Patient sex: M
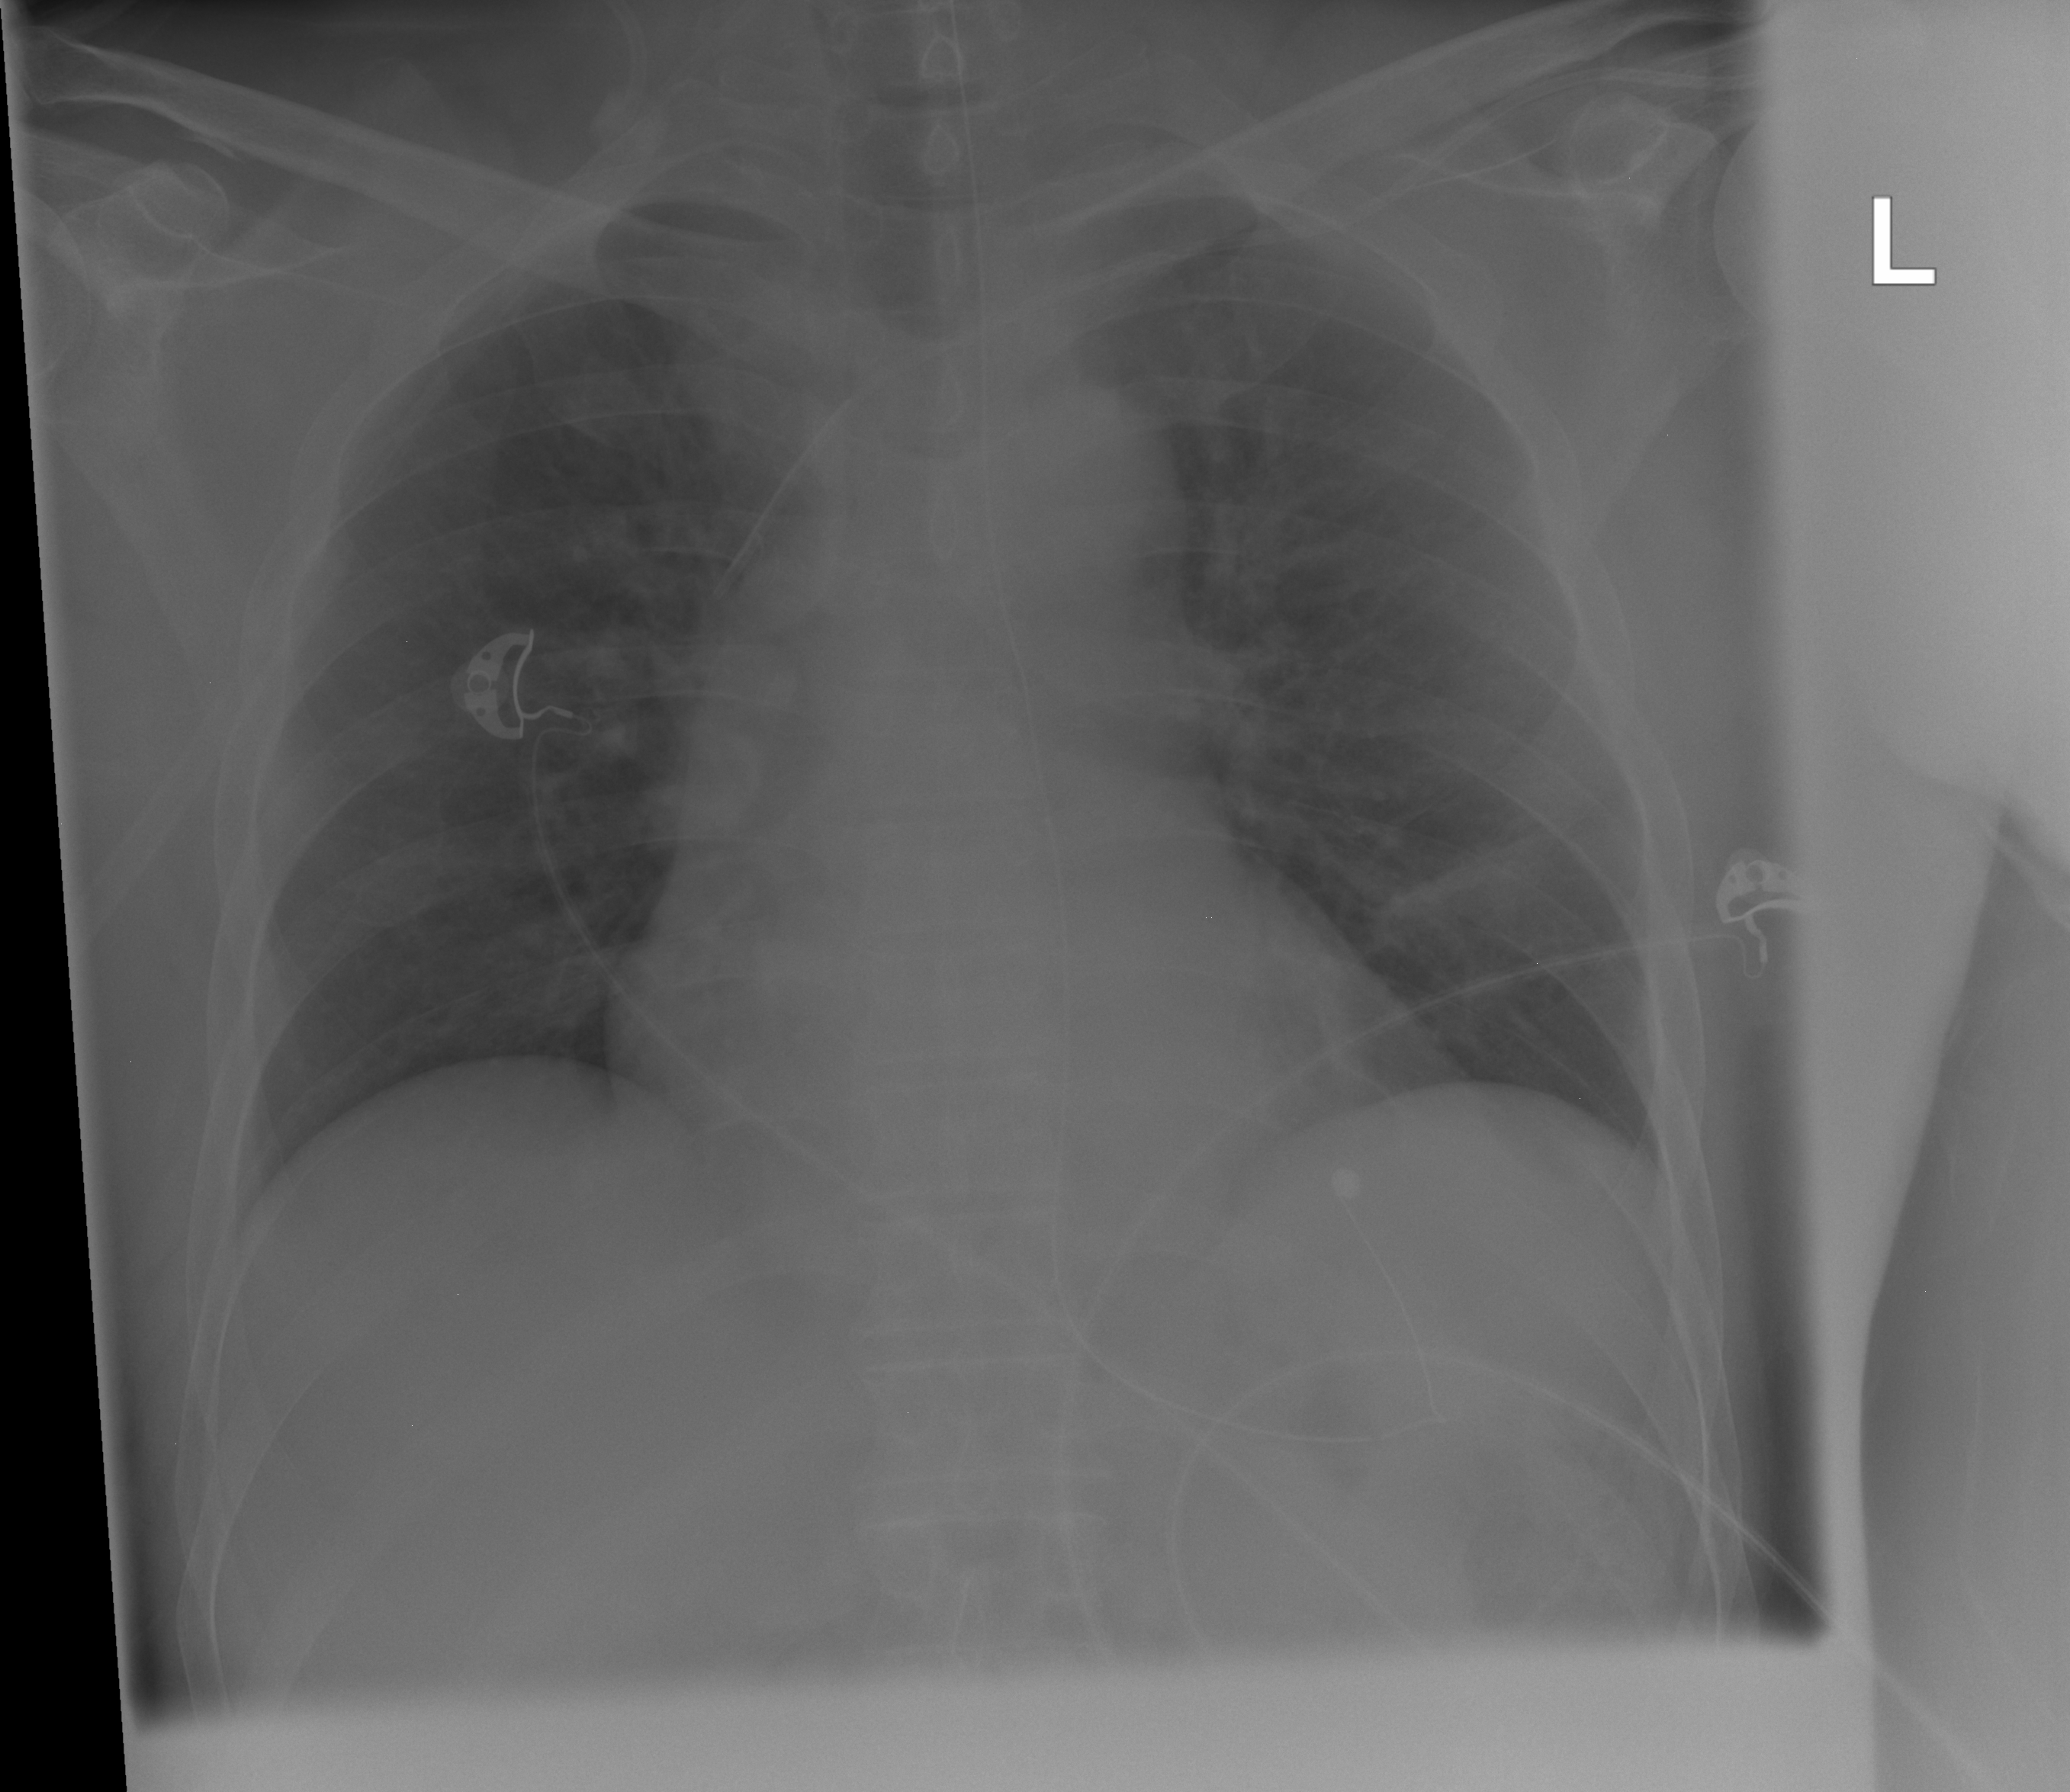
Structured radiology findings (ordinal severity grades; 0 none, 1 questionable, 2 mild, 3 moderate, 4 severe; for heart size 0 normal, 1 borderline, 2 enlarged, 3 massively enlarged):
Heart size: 1
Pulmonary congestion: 0
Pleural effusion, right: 0
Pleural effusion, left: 0
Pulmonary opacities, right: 0
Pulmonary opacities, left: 0
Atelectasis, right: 0
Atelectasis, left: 1